Field crop: maize
Growth stage: 2
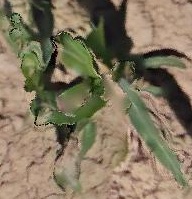
Species: maize